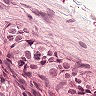
Metastatic tissue present: yes